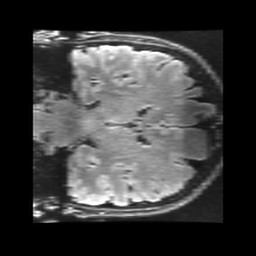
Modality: FLAIR
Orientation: coronal
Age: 63
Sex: female
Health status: healthy
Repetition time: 12 s
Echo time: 0.09782 s